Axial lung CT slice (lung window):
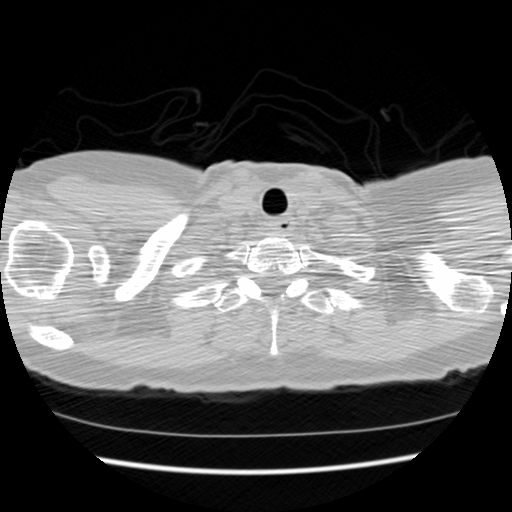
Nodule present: no